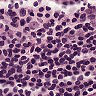
Metastatic tissue present: no